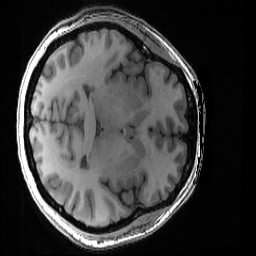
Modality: T1w
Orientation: axial
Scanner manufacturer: ge
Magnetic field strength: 3 T
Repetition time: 0.008164 s
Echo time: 0.003184 s